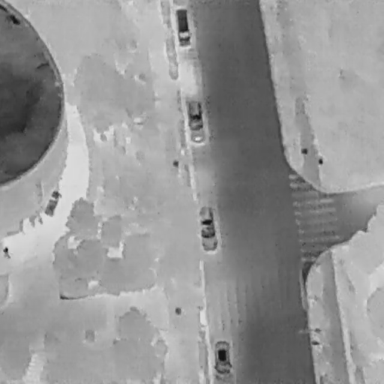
There are four Cars in the infrared image.